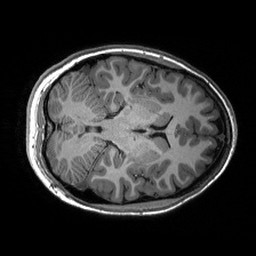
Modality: T1w
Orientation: axial
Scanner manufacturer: siemens
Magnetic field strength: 3 T
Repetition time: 2.53 s
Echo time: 0.00288 s